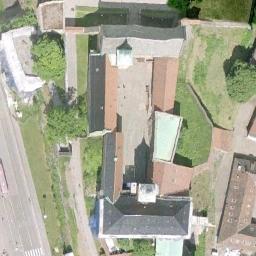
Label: palace